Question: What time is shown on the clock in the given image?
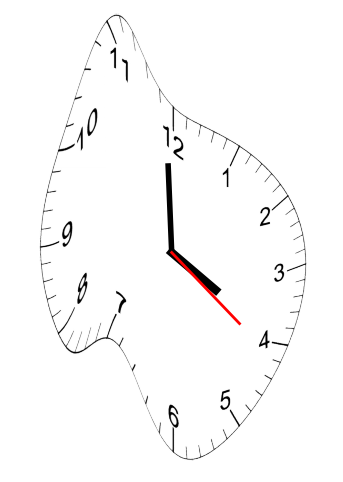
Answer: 03:59:21